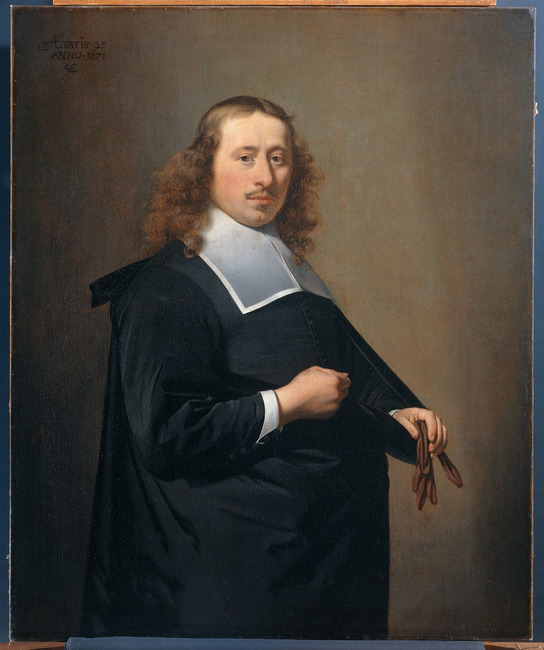
Title: Portrait of Willem Jaconbsz. Baert (1636-1684)
Artist: Caesar van Everdingen
Earliest date: 1671
Latest date: 1671
Genre: painting
Iconography: Gloves
Keywords: man's portrait, three-quarter length, head to the right, body facing right, facing front, long hair (men's hairstyle), flat collar, moustache, cloak around the waist, hand in front of chest, glove/gloves in hand